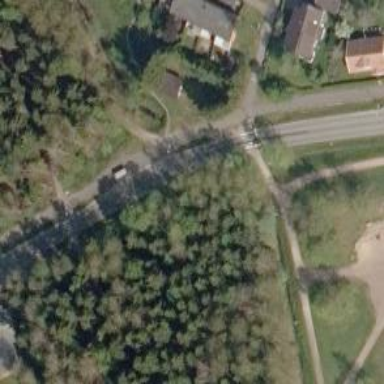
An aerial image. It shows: Uncontrolled crossing on the road.